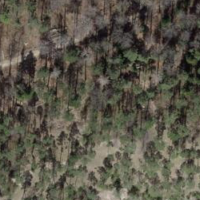
EUNIS habitat code: 43
Species observed at this site:
Pholidoptera griseoaptera
Erynnis tages
Mellicta parthenoides
Gonepteryx rhamni
Ophrys insectifera
Macroglossum stellatarum
Pyrausta despicata
Chiasmia clathrata
Neotinea ustulata
Boloria dia
Gymnadenia conopsea
Siona lineata
Papilio machaon
Autographa gamma
Libelloides coccajus
Phaneroptera falcata
Coenonympha pamphilus
Ophrys apifera
Pyrausta aurata
Colias hyale
Leptidea sinapis
Lysandra bellargus
Polyommatus icarus
Neottia ovata